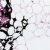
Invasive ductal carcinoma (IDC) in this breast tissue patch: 0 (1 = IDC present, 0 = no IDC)